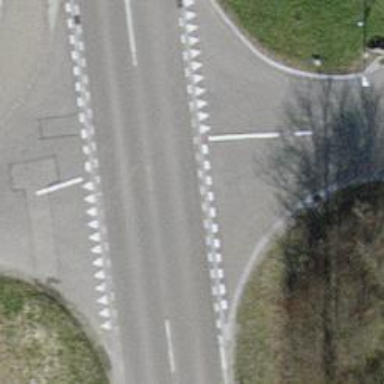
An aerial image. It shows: Road with "give way" sign.